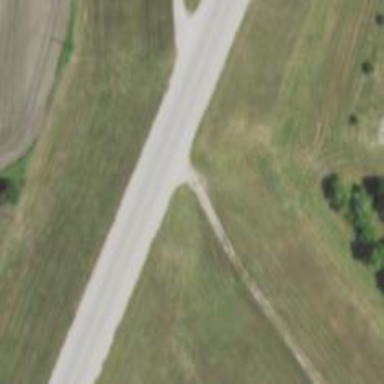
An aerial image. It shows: Secondary road.